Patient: sex F, age 68
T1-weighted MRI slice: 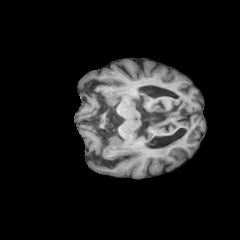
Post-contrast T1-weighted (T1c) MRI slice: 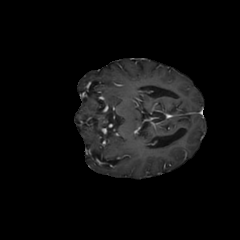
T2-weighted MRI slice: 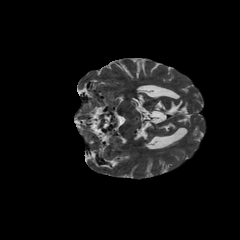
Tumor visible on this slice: no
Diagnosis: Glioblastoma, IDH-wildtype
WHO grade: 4